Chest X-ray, PA view. Patient: 24 years old, sex F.
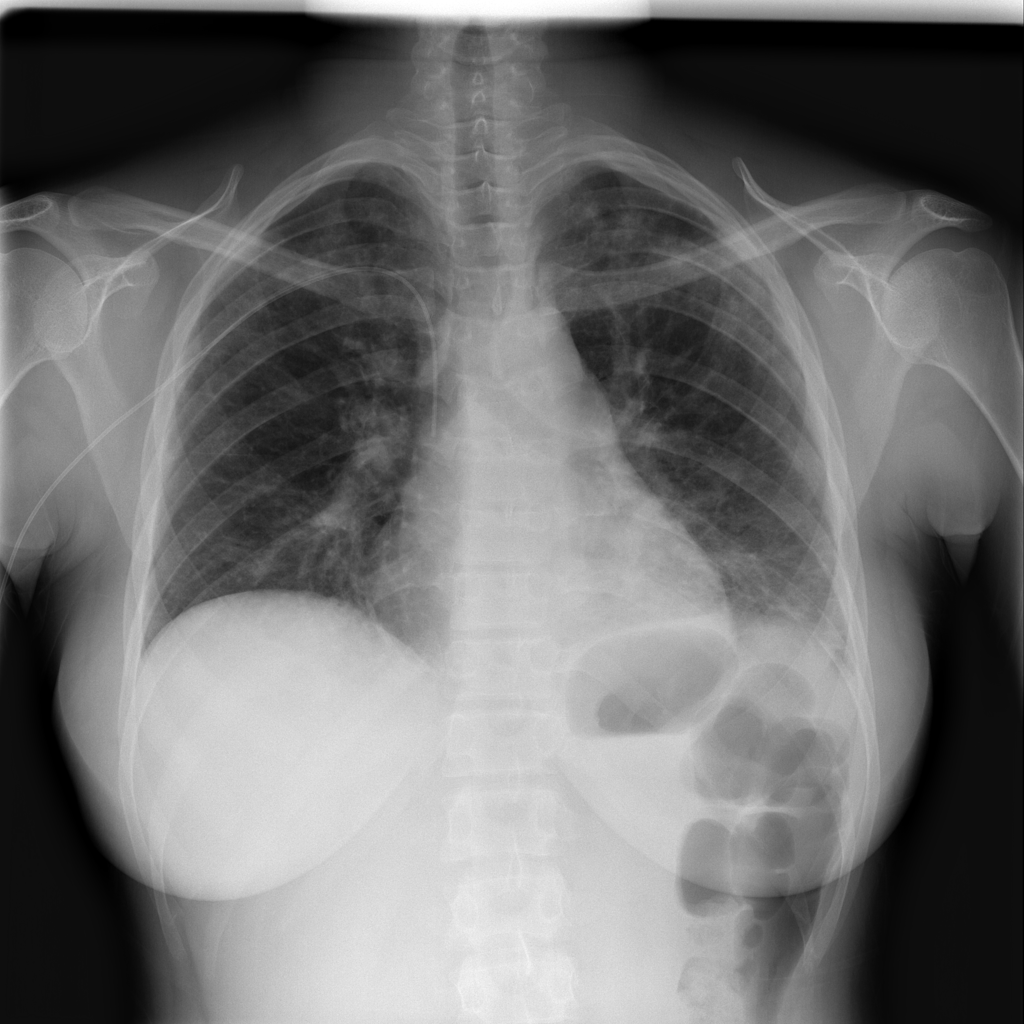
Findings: Effusion, Infiltration, Pleural_Thickening, Pneumonia